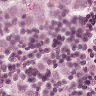
Metastatic tissue present: yes